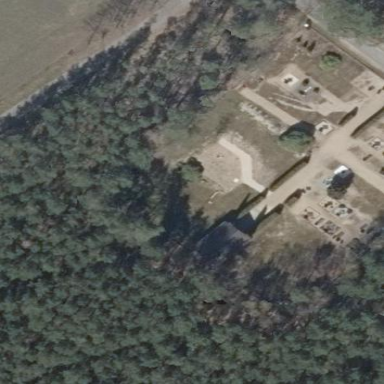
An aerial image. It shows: Cemetery.